Field crop: tomato
Growth stage: 1
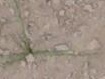
Species: cyperus